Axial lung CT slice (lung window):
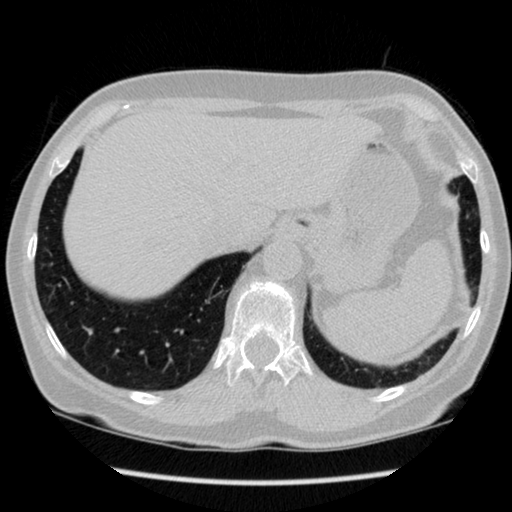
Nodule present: no